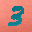
Label: 3